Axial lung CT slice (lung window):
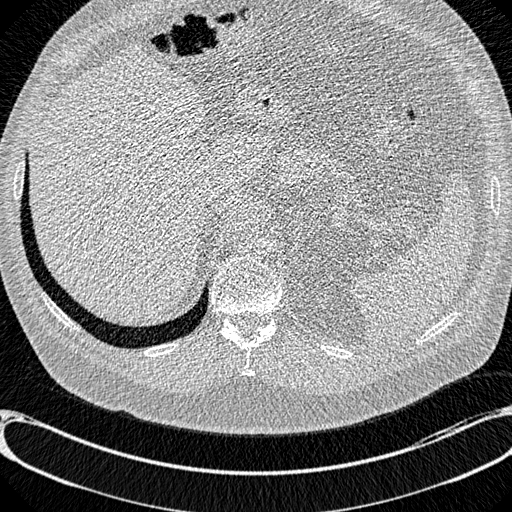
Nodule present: no